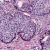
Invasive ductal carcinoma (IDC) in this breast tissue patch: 0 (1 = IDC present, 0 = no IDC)